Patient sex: F
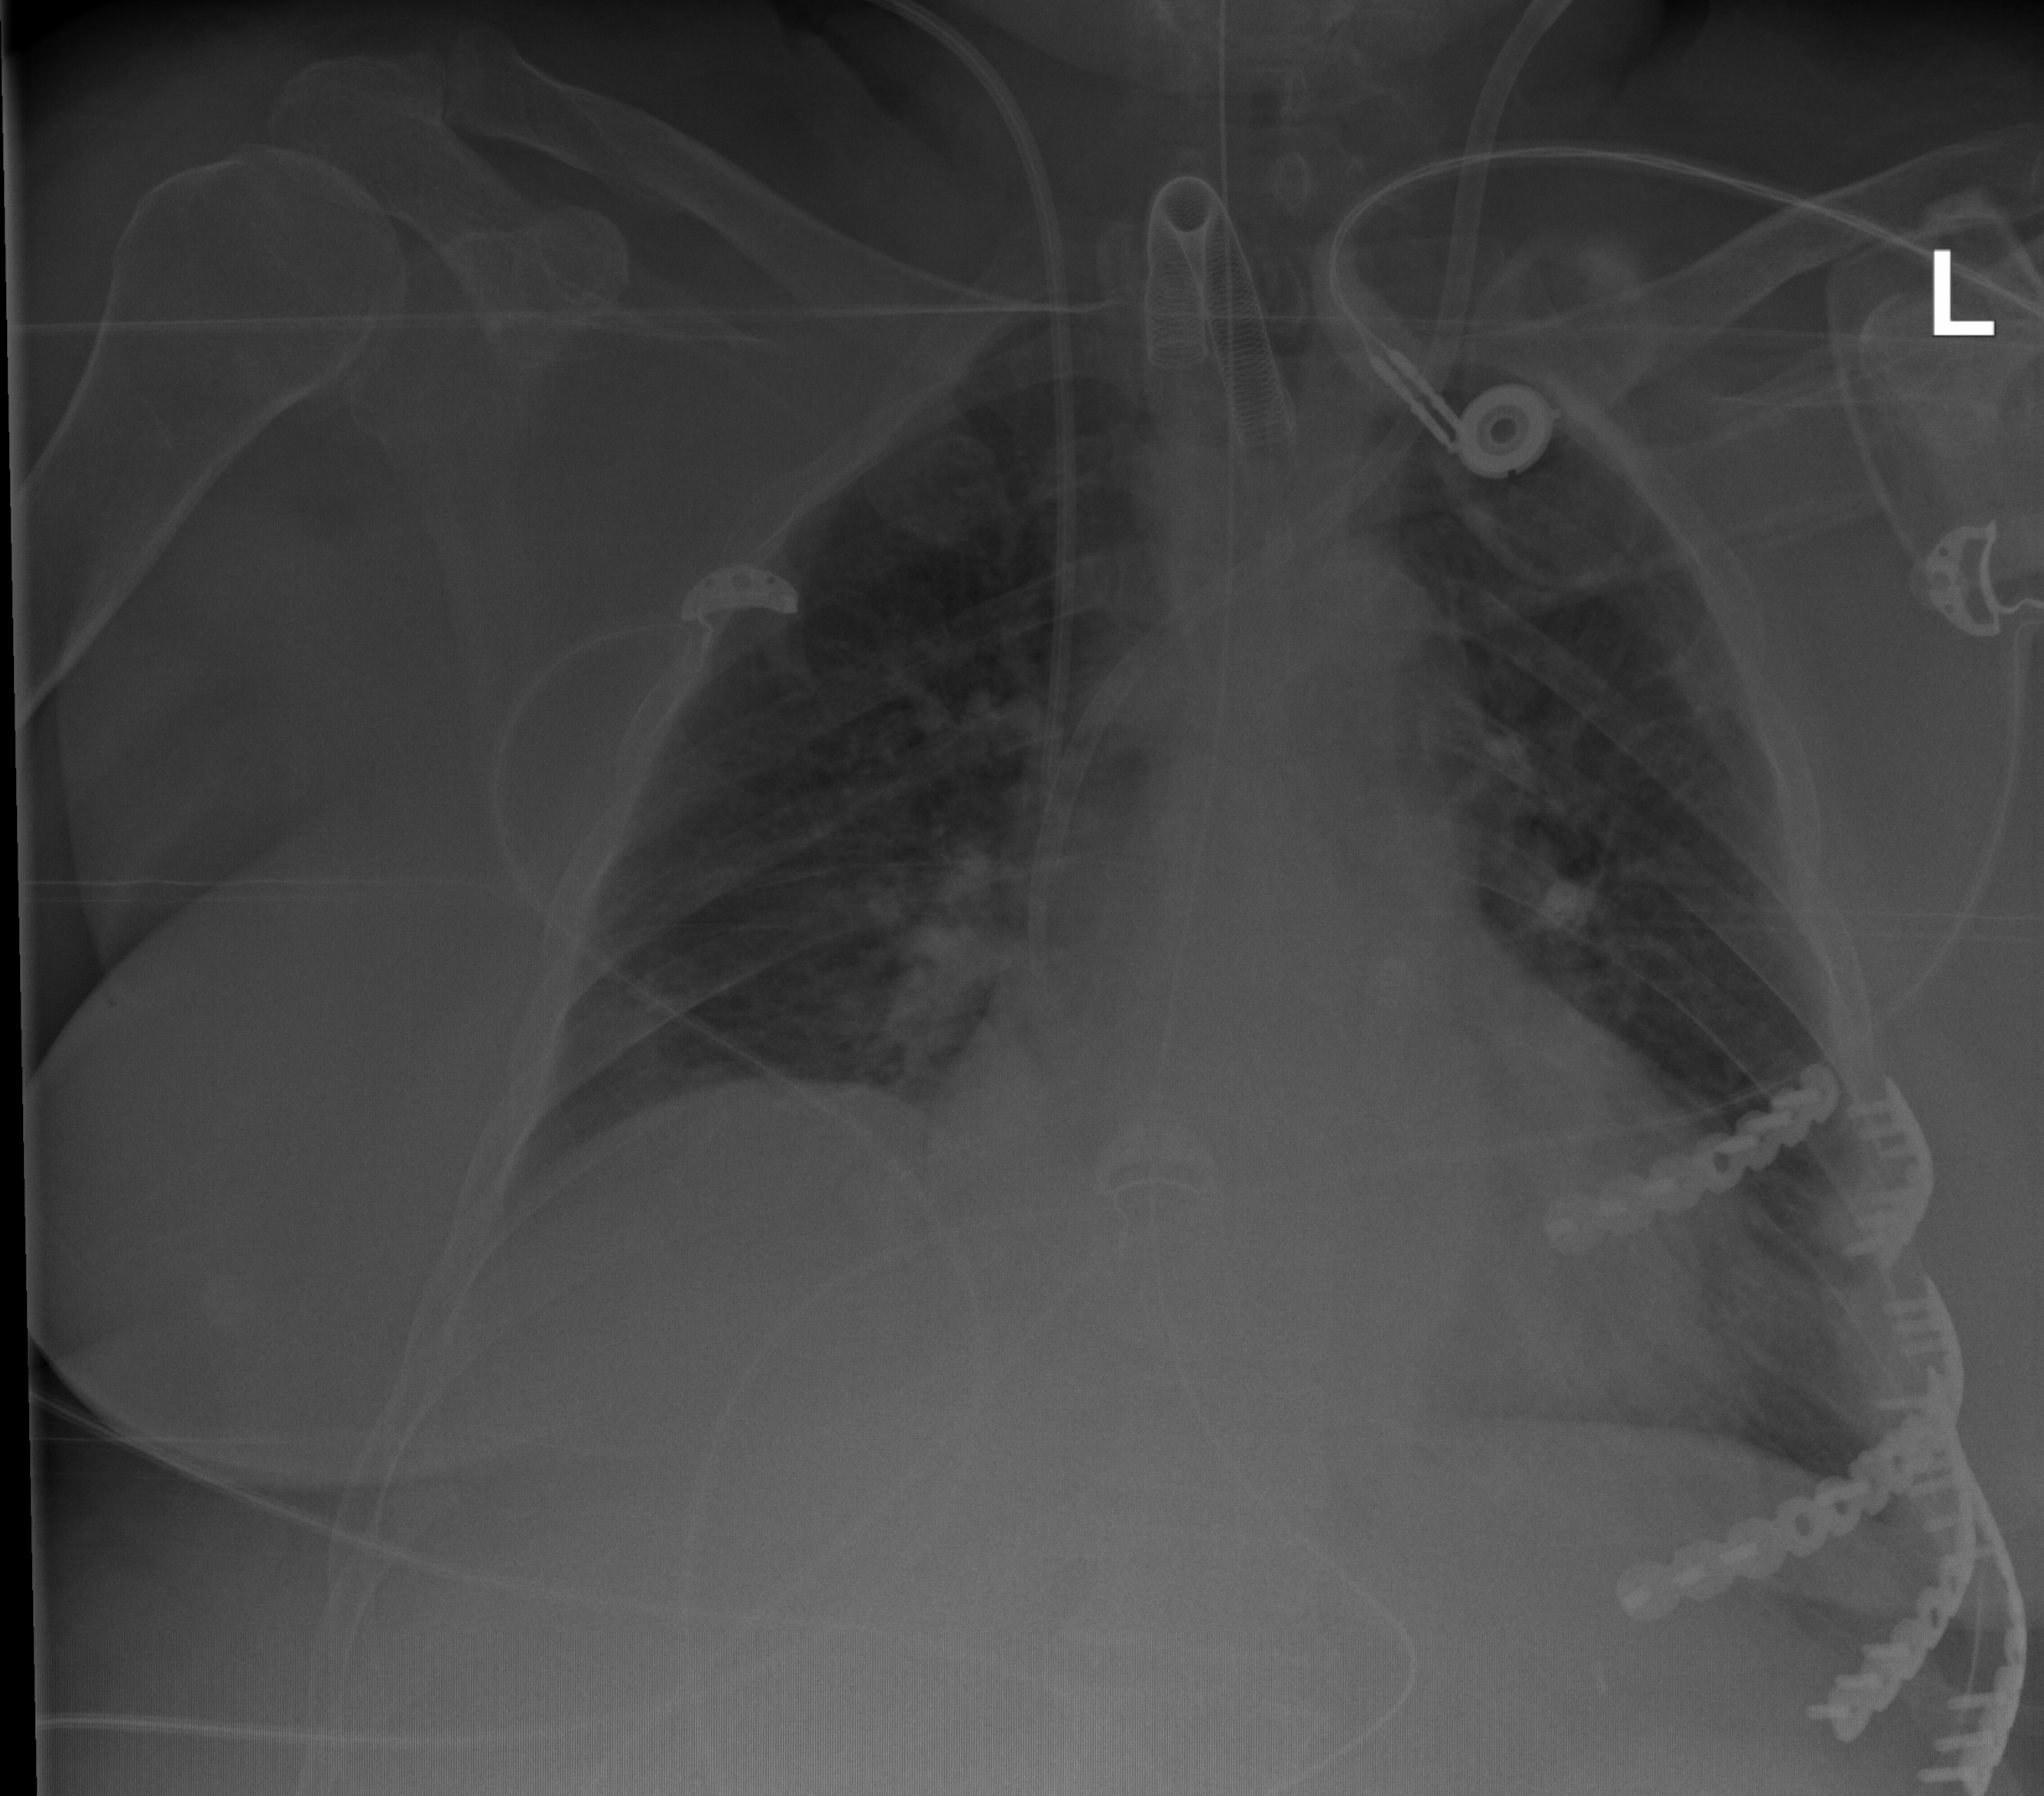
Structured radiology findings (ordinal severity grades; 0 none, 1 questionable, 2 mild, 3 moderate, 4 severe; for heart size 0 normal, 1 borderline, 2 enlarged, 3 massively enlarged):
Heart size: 1
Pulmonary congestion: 0
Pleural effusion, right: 2
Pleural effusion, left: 2
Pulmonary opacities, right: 0
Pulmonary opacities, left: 0
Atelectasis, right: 2
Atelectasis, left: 2